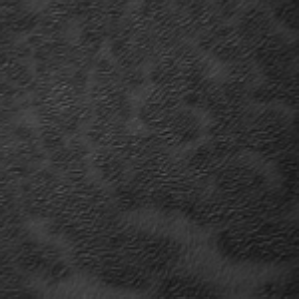
Label: frost